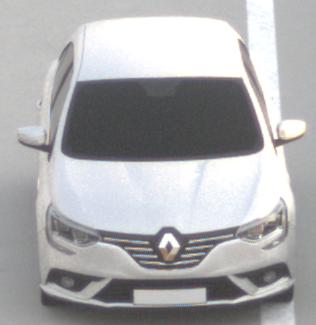
Make: Renault
Model: Mégane ENERGY TCe 100
Detailed model: Mégane (IV)
Model produced from: 2016/03
Model produced until: 2018/08
Doors: 5
Color: white
Road condition: dry road
Daytime: sunrise or sunset
Contrast: low contrast